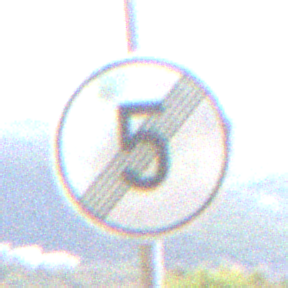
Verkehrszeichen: EndeGeschwindigkeit5
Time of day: MorningAfternoon
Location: Outdoor (RoadRail)
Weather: PartlyCloudy
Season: NotSpecified
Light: Natural